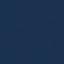
Land use / land cover class: SeaLake